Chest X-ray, AP view. Patient: 59 years old, sex M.
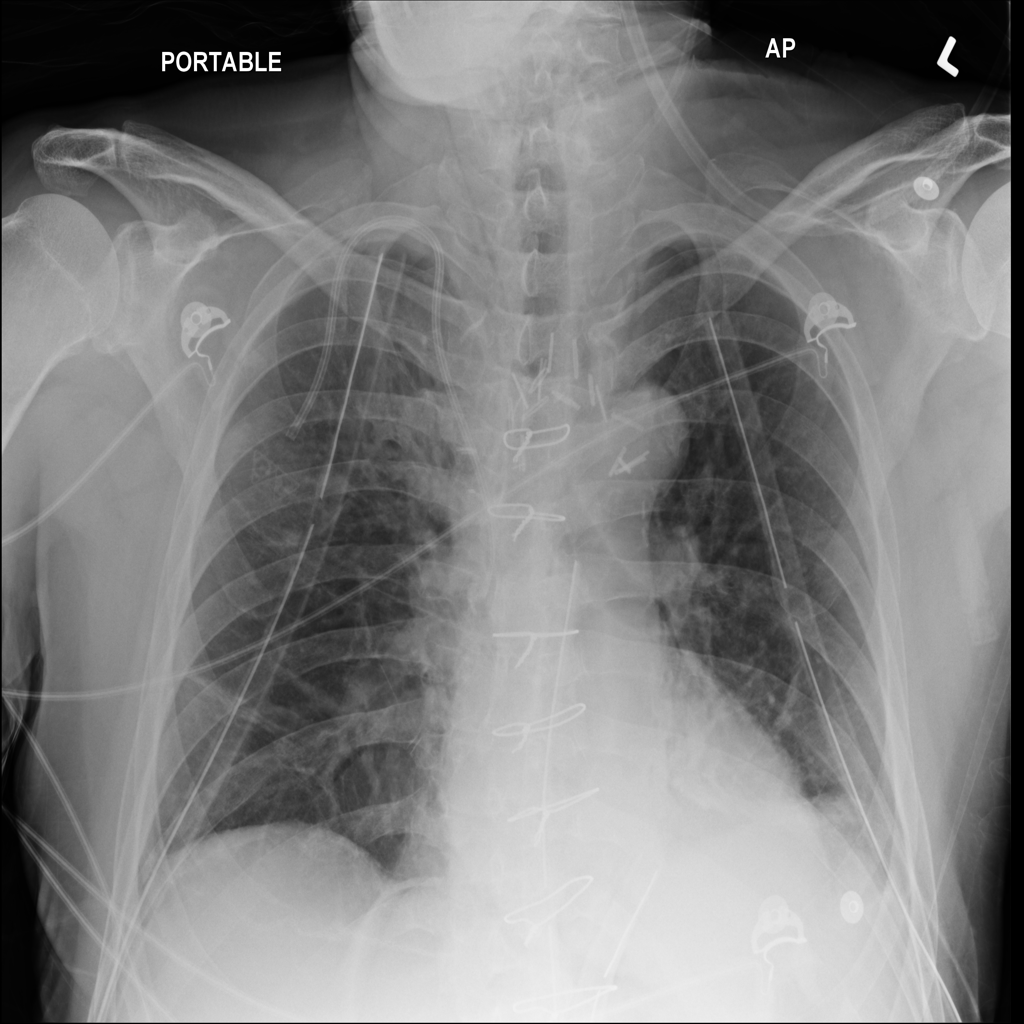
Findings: Atelectasis